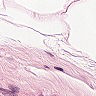
Metastatic tissue present: no